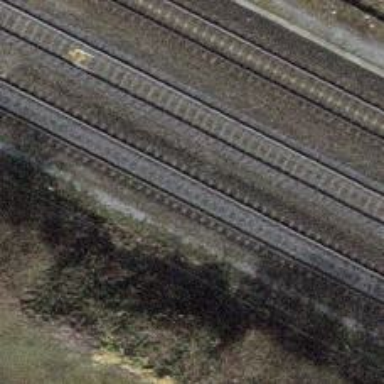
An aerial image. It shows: Single-track electrified railway with contact line.